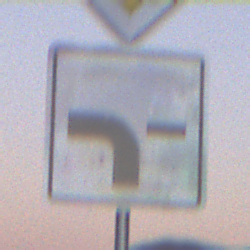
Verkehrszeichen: VerlaufVorfahrtsstrasse6
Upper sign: Vorfahrtsstrasse
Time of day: Dusk
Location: Outdoor (Nature)
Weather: Clear
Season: NotSpecified
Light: Natural